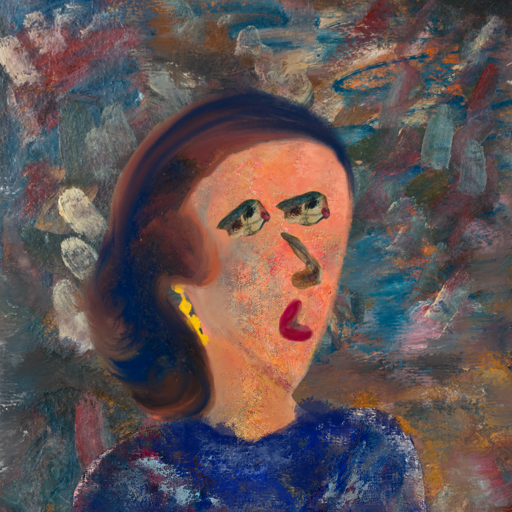
Background: Boggyland, Head And Neck Side: Irani, Face Side: Pipe, Bust: Irani, Hair Side: Mother_And_Son_Son, Head Accessory: Blank, Second Necklace: Blank, Necklace: Blank, Baby: Blank